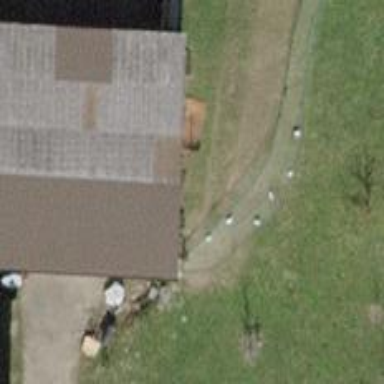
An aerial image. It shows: Skillion-roofed farm auxiliary building.